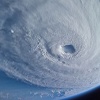
Label: cloud